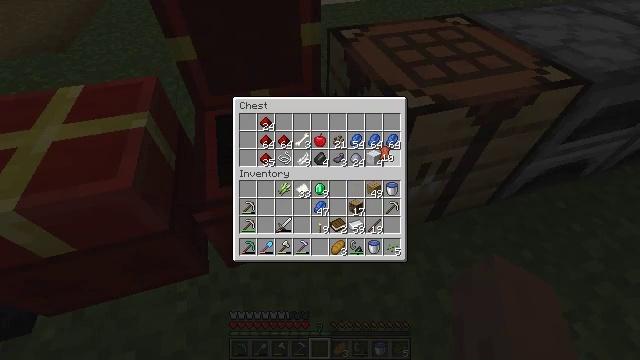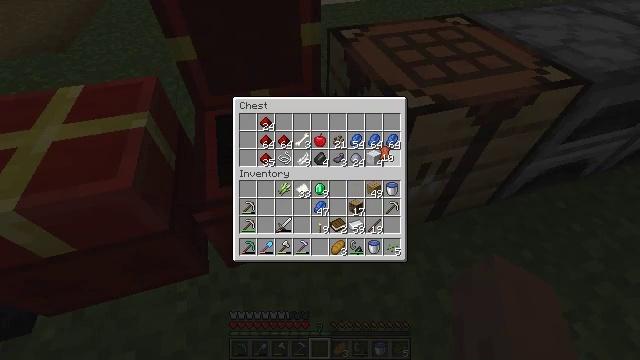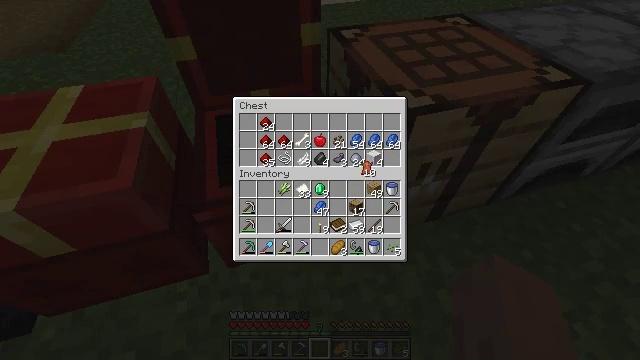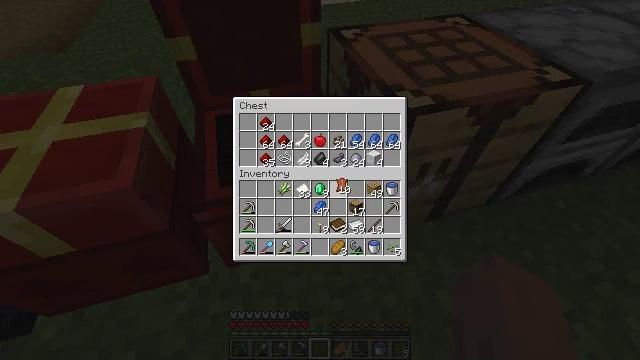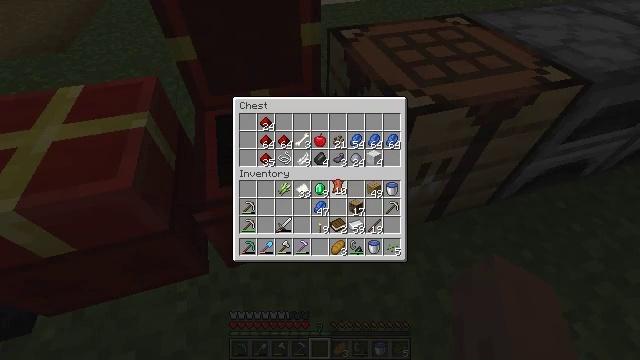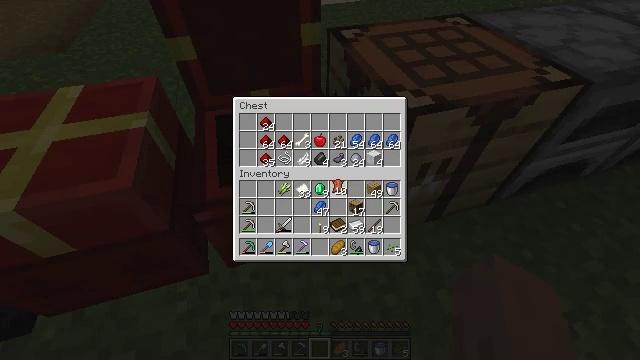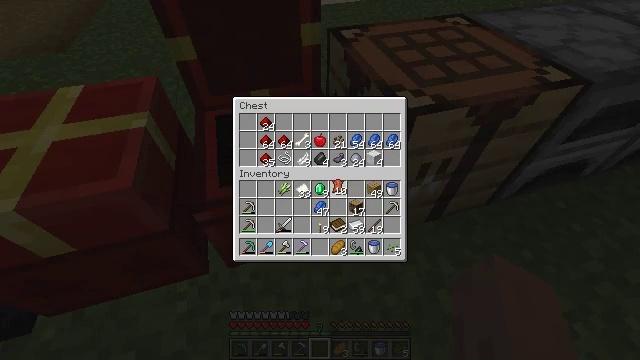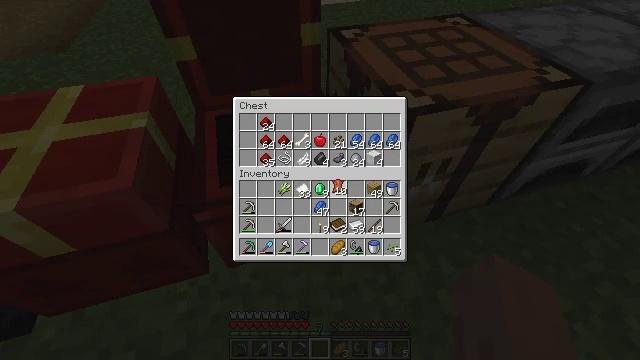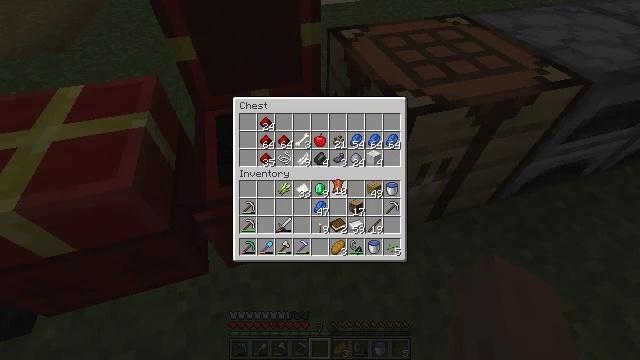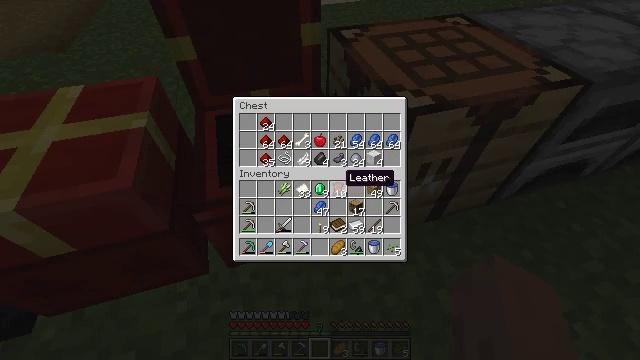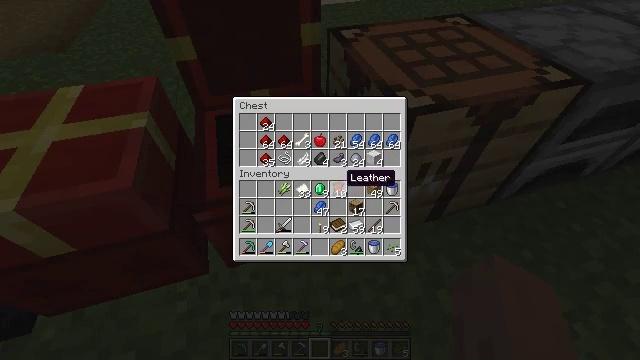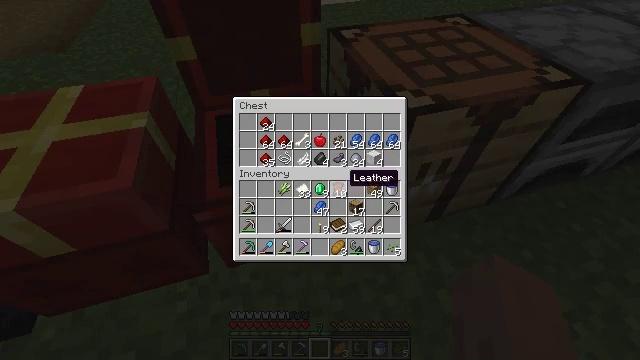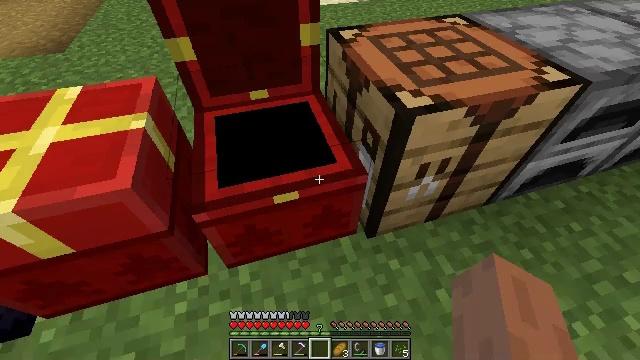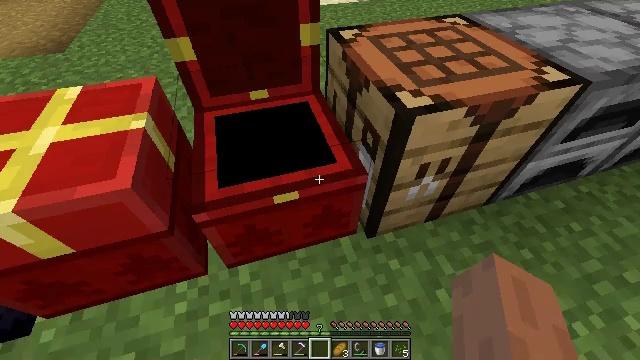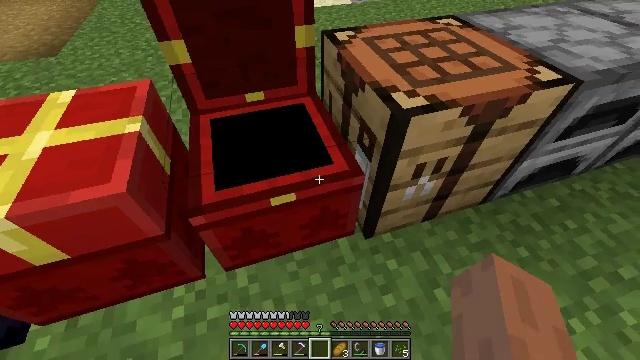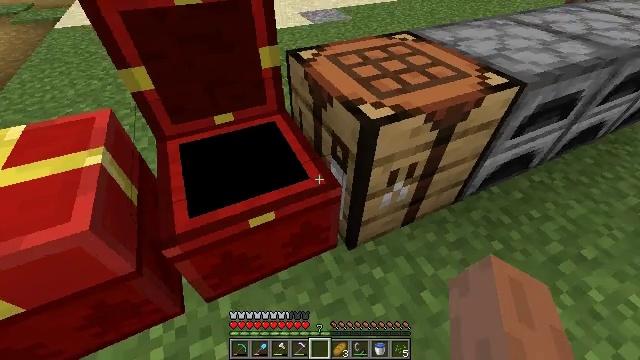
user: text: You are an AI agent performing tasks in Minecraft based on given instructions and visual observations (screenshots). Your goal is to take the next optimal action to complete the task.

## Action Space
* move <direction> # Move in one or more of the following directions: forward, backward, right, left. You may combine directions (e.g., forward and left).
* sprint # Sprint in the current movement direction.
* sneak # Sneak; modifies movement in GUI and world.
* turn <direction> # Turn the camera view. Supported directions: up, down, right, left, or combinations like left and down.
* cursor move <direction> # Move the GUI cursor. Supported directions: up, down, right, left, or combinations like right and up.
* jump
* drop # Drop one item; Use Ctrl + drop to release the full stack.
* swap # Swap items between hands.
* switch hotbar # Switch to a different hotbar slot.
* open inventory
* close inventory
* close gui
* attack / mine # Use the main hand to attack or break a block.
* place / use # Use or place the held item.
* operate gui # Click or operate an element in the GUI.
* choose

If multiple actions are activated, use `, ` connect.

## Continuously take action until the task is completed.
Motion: motion action
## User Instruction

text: Prepare paper and leather to craft a book.
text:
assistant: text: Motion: no_op
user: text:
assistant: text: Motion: cursor move left and down
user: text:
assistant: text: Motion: cursor move left and down
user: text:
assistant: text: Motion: no_op
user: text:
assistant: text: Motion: no_op
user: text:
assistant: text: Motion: operate gui
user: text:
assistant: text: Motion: operate gui
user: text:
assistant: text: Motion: operate gui
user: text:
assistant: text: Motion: no_op
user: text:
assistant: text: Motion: no_op
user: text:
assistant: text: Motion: no_op
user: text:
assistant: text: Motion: no_op
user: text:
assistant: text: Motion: close gui
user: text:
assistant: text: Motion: turn right
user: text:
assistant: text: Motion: turn right and up
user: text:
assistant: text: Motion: turn right and up
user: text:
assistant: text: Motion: move right, turn right and up
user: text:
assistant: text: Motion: move right, turn up
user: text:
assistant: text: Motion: move right, turn up, use / place
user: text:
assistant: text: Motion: use / place
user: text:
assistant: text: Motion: no_op
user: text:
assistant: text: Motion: turn left
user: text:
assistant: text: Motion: turn left
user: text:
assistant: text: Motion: open gui
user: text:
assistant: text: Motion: no_op
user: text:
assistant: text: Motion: no_op
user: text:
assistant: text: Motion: no_op
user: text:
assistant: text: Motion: no_op
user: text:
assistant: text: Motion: no_op
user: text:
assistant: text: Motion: no_op